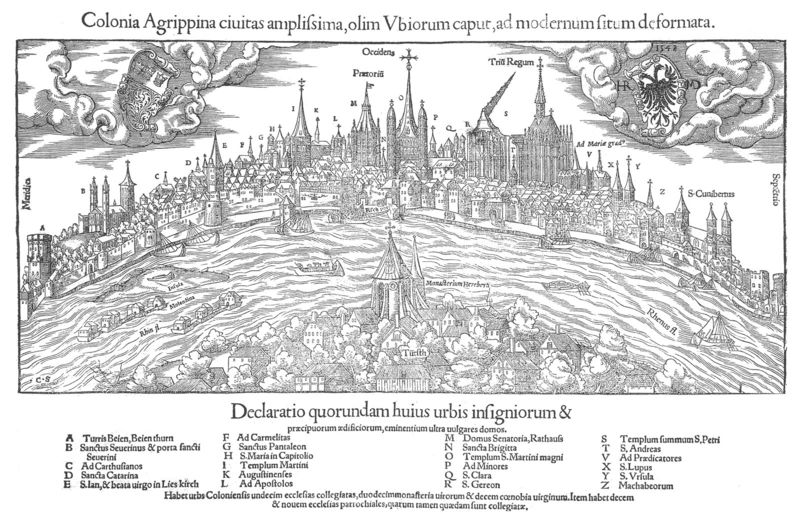
Titel: “Colonia Agrippina ciutas aplissima, olim Ubiorum caput, ad modernum situm deformata”
Institution: Köln, Stadtmuseum
Schlagwörter: himmel, wolken, fluss, stadt, zeichnung, anlage, gebäude, häuser, hügel, kirche, wald, schiffe, schrift, grafik, grenze, kirchen, stadtansicht, burg, türme, dom, druck, stich, text, buchstaben, beschriftung, kugel, wappen, mittelalter, plan, kupferstich, legende, erklärung, inseln, rhein, latein, beschriftet, lateinisch, stadtplan, köln, erläuterung, umland, sehenswürdigkeiten